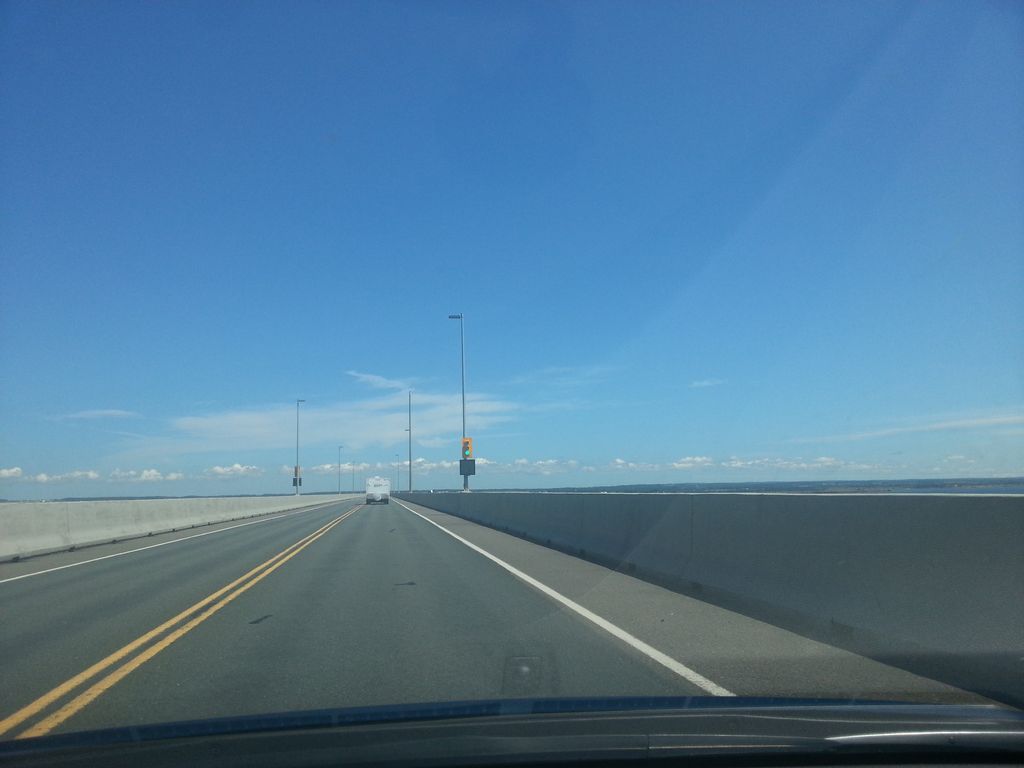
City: charlottetown